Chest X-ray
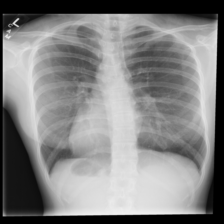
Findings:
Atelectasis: negative
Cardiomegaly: negative
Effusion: negative
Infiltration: negative
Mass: negative
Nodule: negative
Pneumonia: negative
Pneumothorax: negative
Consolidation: negative
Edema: negative
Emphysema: negative
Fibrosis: negative
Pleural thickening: negative
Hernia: negative